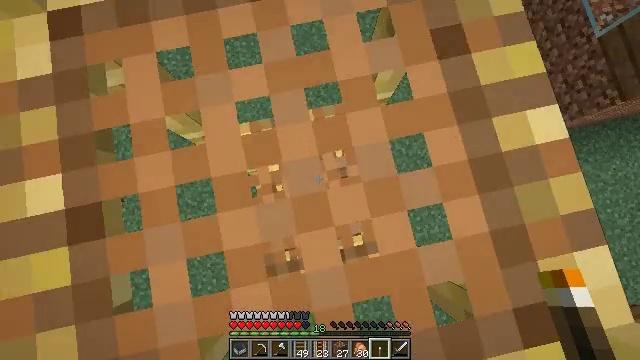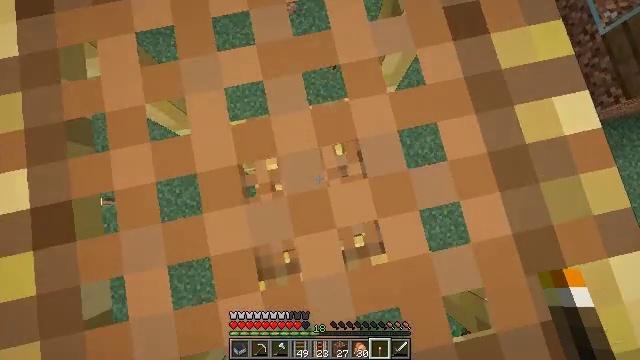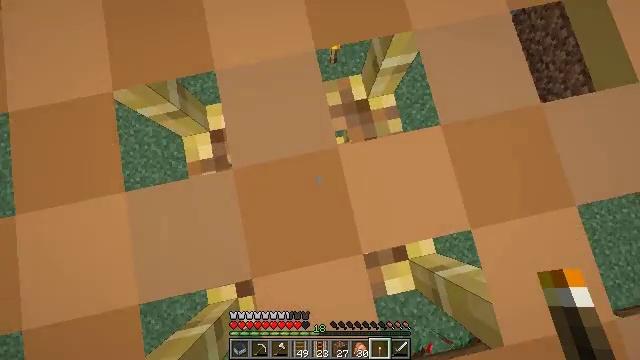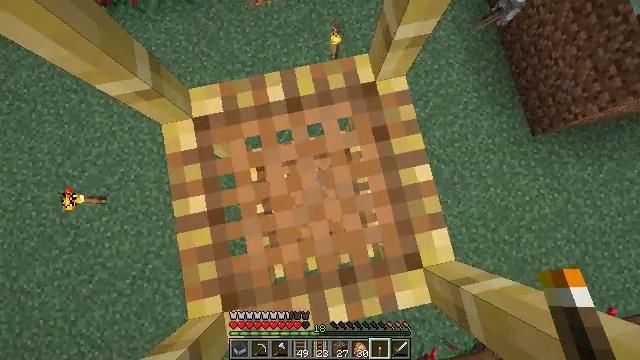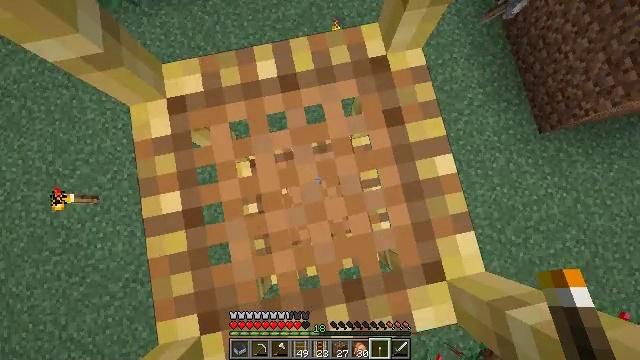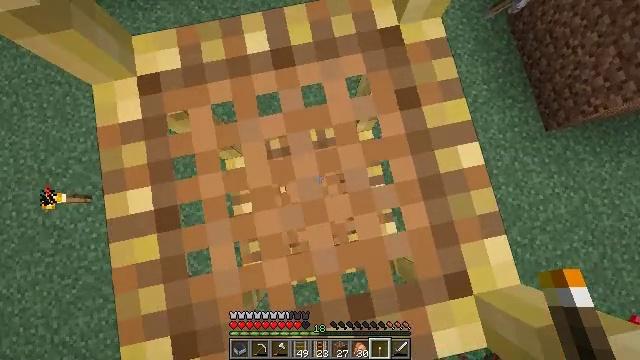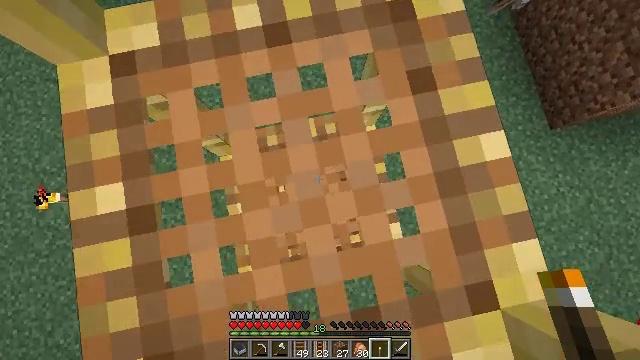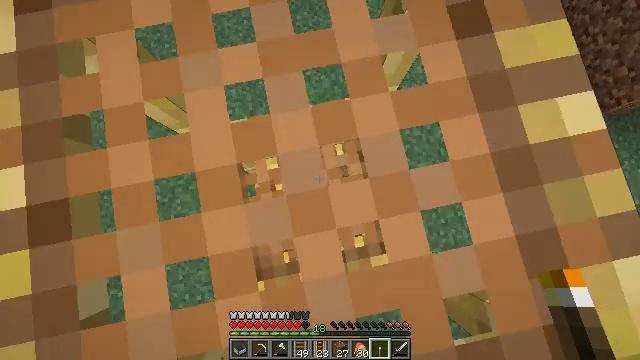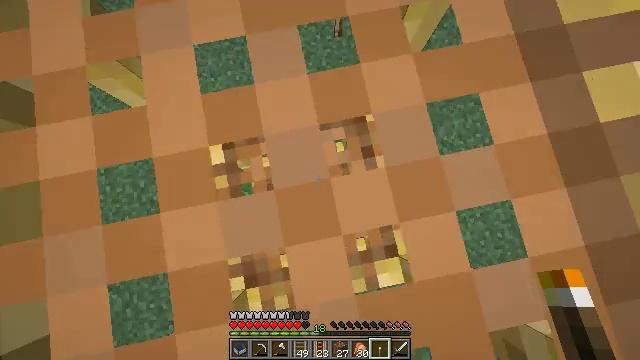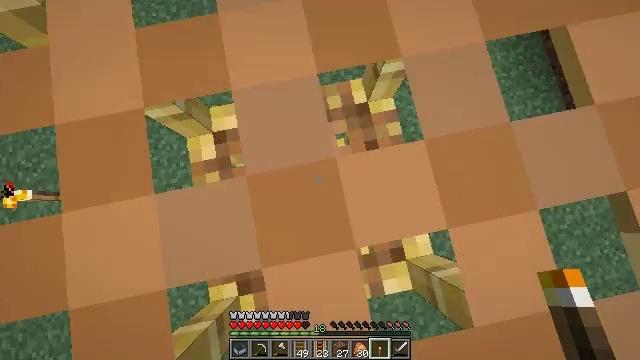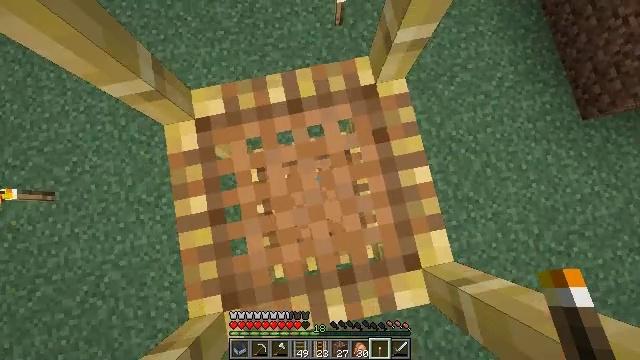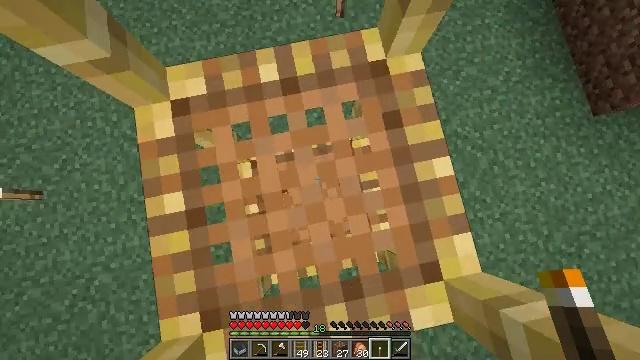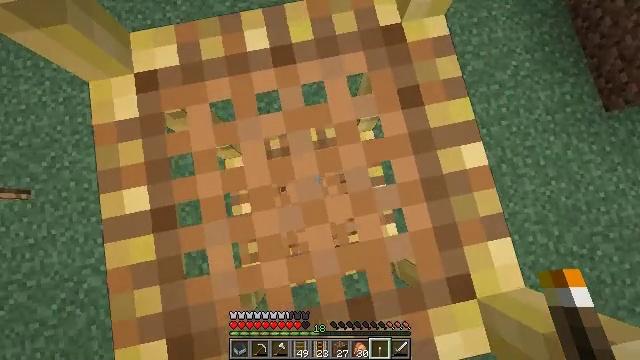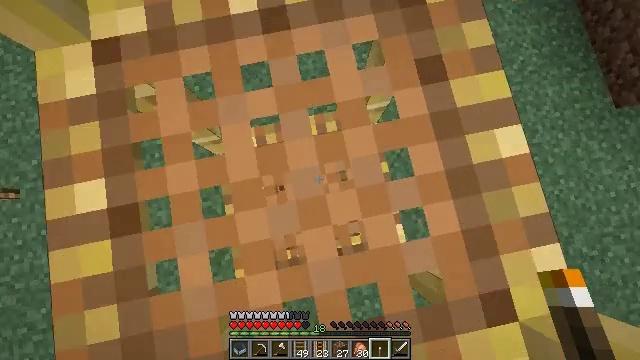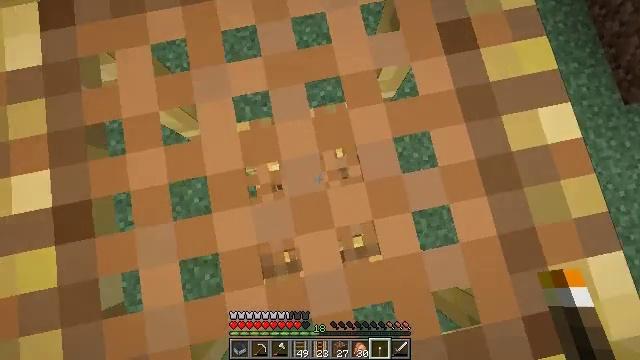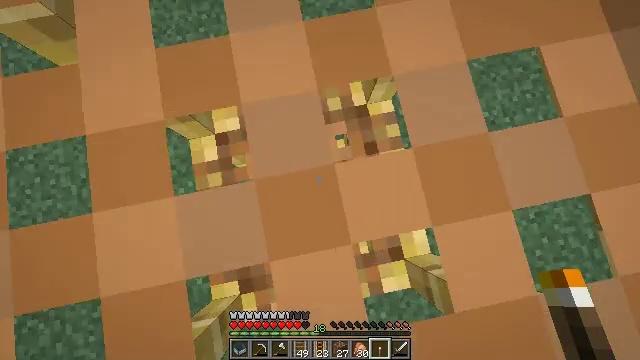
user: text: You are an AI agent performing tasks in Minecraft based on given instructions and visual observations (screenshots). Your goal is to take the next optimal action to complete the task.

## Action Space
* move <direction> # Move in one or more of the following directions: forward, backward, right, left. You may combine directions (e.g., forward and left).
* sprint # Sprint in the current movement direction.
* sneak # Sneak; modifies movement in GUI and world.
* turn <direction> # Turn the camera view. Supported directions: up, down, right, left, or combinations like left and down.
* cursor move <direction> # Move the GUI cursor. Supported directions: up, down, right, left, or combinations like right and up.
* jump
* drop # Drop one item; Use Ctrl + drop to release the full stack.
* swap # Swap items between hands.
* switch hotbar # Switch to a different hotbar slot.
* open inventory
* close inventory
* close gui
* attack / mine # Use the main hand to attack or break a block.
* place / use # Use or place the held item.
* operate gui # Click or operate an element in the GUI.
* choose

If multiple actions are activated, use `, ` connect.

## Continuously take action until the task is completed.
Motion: motion action
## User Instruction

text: Pick up the rail by attacking it.
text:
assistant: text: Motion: sneak
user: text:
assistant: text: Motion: sneak
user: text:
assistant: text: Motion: sneak
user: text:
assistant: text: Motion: sneak
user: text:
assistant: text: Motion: sneak
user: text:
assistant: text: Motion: sneak
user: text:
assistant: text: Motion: sneak
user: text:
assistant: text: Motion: sneak
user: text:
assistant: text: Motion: sneak
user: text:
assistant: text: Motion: sneak
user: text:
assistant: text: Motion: sneak
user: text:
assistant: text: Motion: sneak
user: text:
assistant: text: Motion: sneak
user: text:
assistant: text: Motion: sneak
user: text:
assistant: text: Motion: sneak
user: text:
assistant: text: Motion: sneak
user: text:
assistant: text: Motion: sneak
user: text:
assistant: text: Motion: sneak
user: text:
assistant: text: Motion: sneak, turn up
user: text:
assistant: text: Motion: sneak, turn up
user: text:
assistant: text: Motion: sneak
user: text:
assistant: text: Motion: sneak
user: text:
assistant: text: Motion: sneak
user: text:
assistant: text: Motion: sneak, turn up
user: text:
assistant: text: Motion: sneak, turn up
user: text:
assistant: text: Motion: sneak, turn up
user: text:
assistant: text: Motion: sneak, turn up
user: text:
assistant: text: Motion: sneak, turn up
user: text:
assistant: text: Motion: sneak, turn up
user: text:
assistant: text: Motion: sneak, turn up